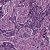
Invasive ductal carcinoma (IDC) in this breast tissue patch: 1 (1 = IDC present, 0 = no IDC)